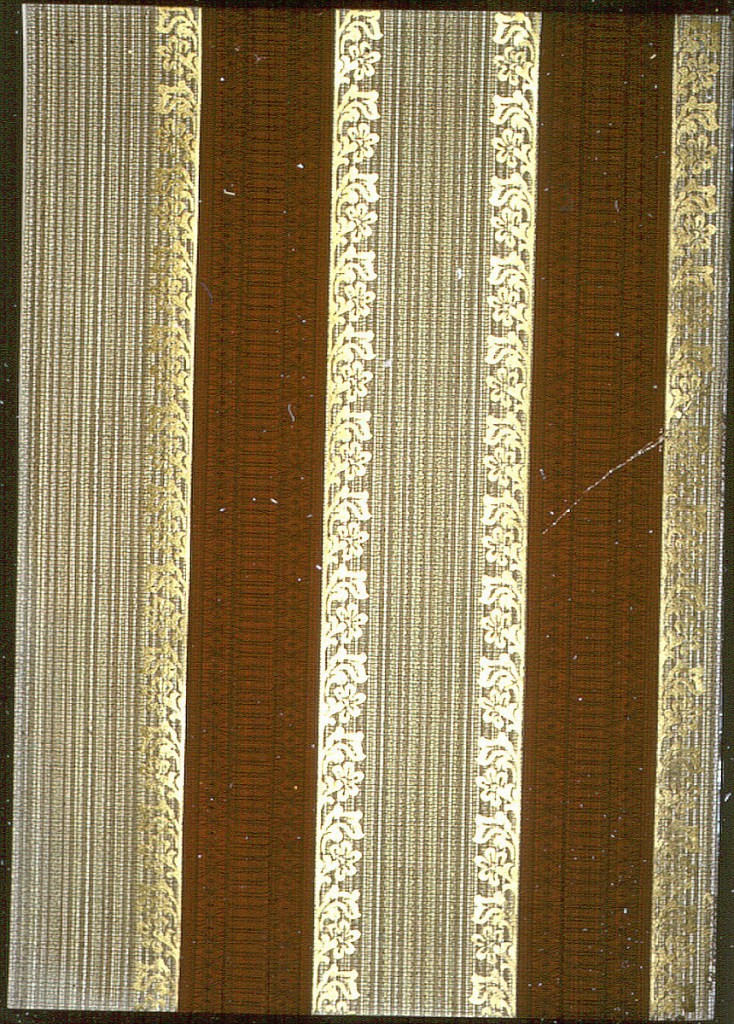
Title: Sidewall - sample
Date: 1906–07
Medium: Machine-printed
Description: Vertical stripes, 5 1/2 and 3 1/2 inches wide alternating. The wide stripe is bordered on each side by a floral design. Its center is filled with a vertical textural weave-simulation. The 2 1/4 inch stripe is vertically designed with fine line lace pattern. Printed in burgundy, green ocher, ecru and gold mica.